Interaction volume radius: 10 \u00c5
Interaction volume height: 10 \u00c5
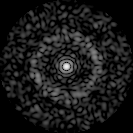
Disorder parameter: 0.8164